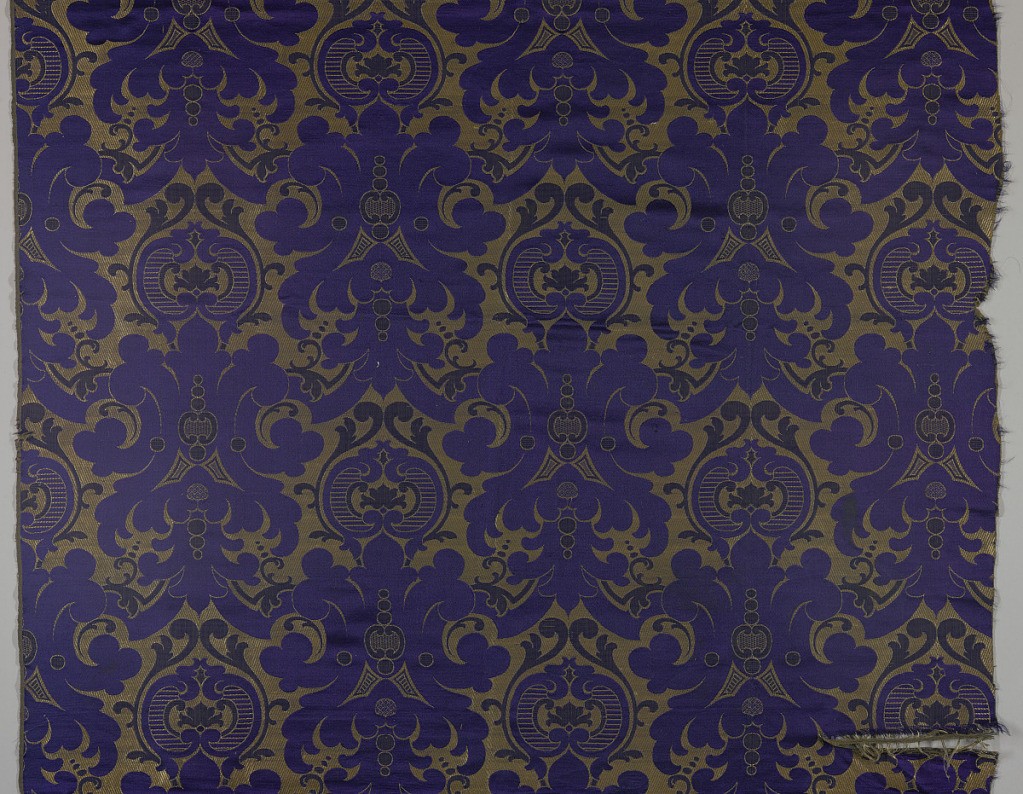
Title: Textile
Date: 1870–1880
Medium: silk, cotton Technique: compound weave
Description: Staggered repeat of symmetrical formal leaf-like scrolls and ogival forms in dark blue, purple and gold.